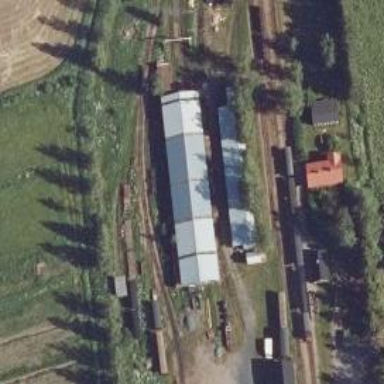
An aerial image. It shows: Narrow-gauge railway in yard setting.